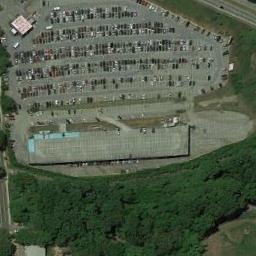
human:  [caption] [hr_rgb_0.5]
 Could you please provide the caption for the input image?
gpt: Eighty percent of the parking spaces in the parking lot are occupied .

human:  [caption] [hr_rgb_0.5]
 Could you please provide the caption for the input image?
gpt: The parking lot is full of cars next to some trees .

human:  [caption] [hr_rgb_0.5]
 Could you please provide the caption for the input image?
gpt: There are many trees beside the parking lot .

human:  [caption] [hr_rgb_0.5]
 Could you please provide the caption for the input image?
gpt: The parking lot has lots of cars arranged neatly in lines and a forest is next to the parking lot .

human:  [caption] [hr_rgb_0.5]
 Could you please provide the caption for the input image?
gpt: There are many green trees beside the parking lot with many cars .